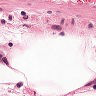
Metastatic tissue present: no